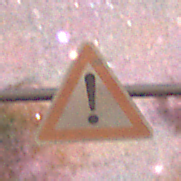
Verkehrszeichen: Gefahrenstelle
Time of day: Night
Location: Outdoor (Nature)
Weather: Clear
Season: NotSpecified
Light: Natural